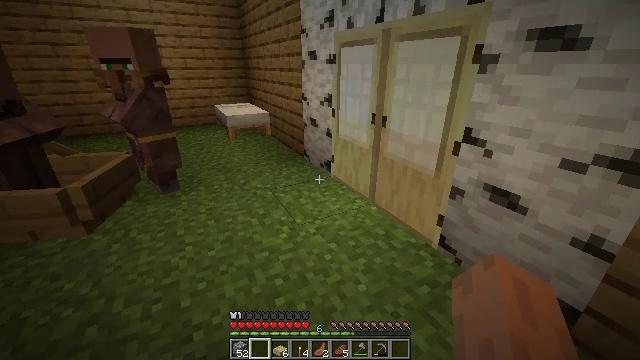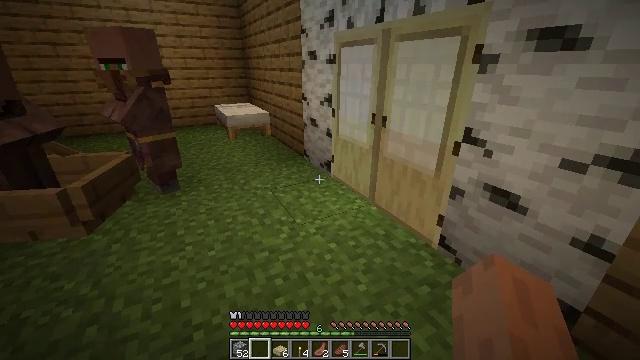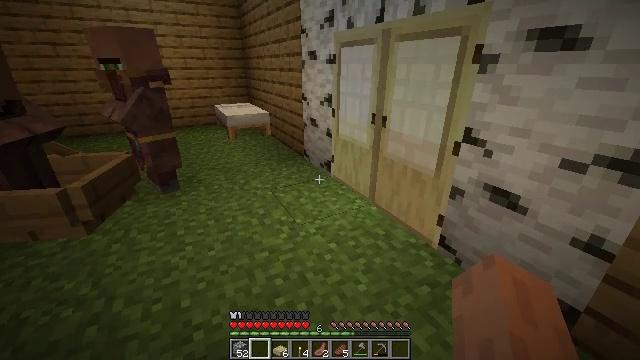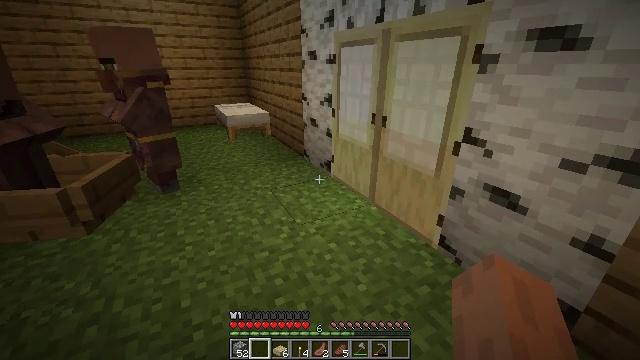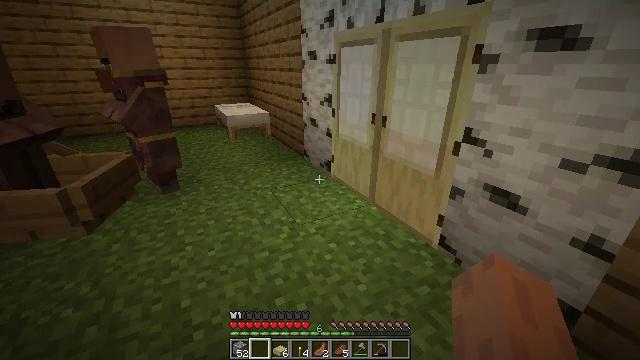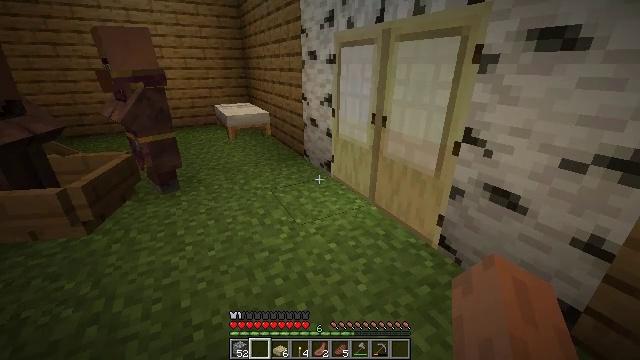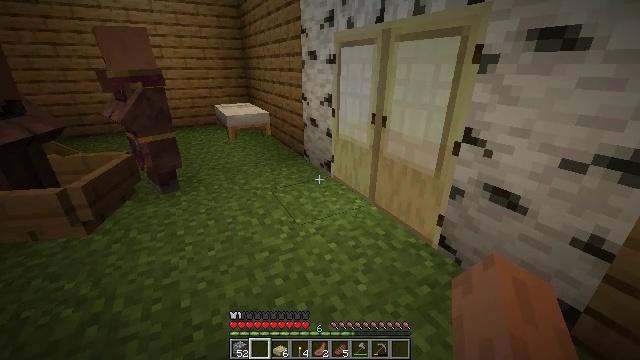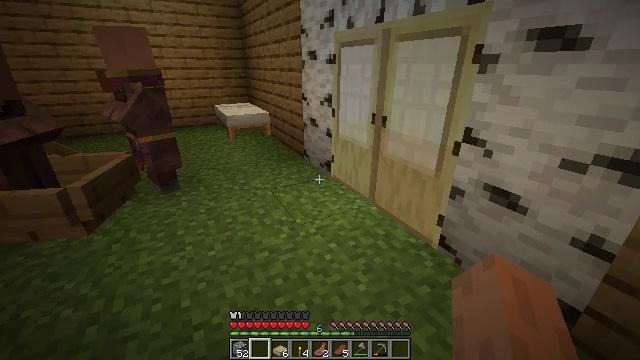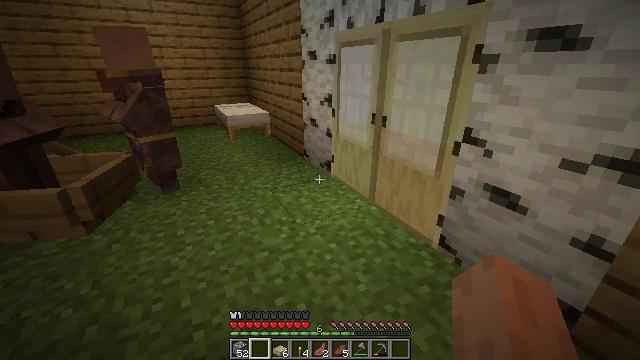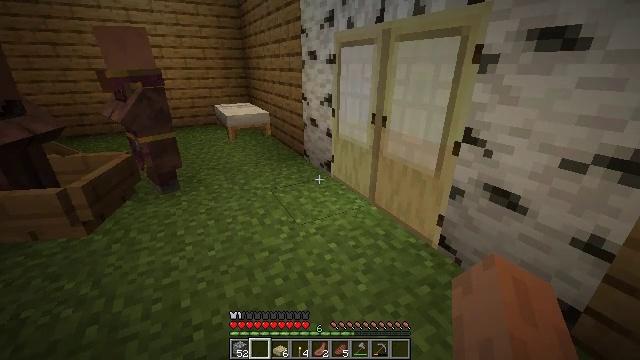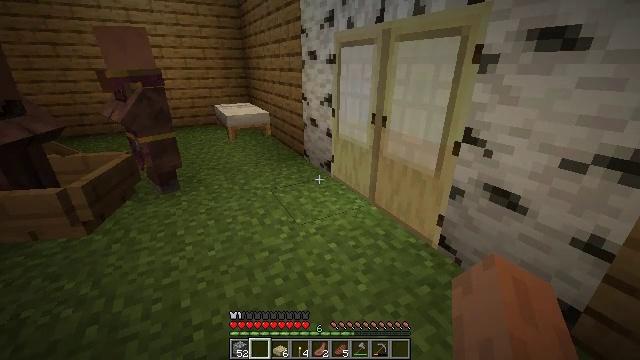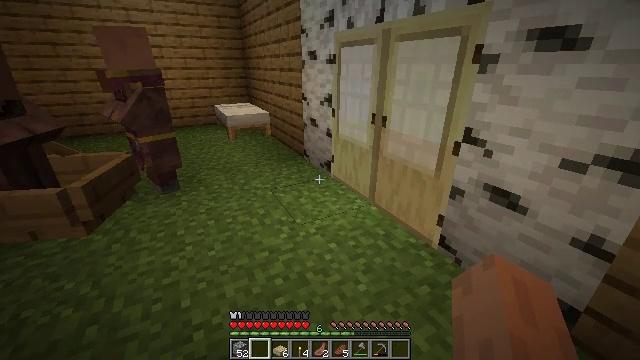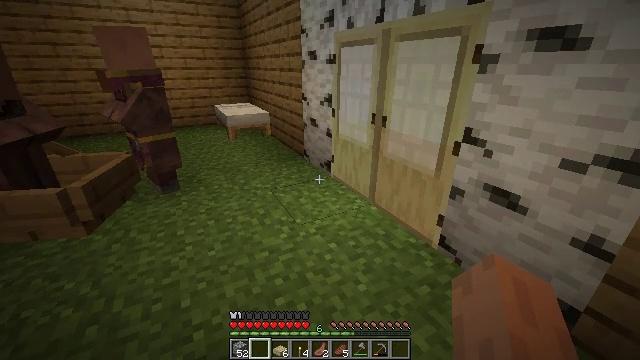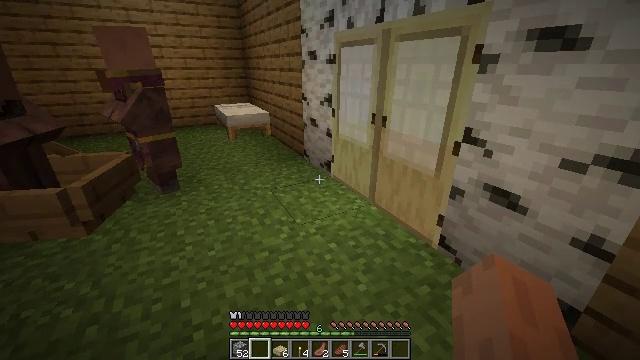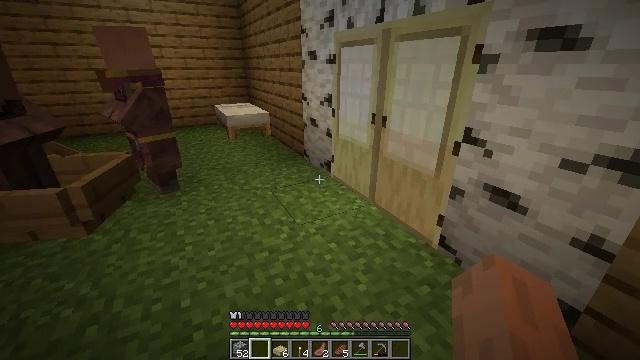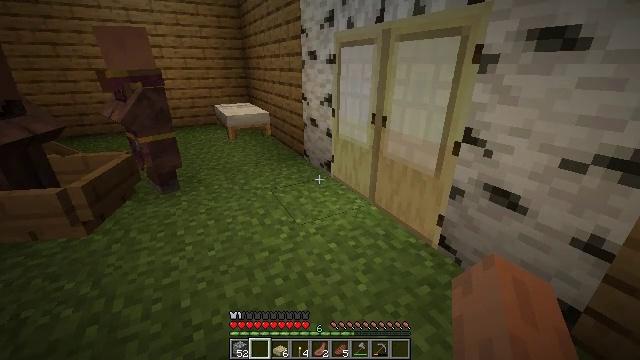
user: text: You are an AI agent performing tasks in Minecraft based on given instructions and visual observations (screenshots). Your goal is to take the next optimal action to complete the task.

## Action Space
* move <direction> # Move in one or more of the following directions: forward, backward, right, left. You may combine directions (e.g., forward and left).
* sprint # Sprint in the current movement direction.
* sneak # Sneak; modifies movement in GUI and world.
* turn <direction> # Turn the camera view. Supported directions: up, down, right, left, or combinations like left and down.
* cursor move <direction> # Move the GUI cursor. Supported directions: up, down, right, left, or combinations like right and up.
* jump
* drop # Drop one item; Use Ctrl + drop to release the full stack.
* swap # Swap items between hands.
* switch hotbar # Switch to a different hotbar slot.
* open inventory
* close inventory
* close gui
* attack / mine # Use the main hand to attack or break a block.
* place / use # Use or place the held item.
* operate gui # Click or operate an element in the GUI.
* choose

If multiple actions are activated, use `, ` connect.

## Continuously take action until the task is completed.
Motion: motion action
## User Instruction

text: Break the existing planks.
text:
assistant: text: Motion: no_op
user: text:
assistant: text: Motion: no_op
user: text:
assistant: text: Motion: no_op
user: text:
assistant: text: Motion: no_op
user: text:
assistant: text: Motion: no_op
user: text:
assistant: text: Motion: no_op
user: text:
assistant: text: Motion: no_op
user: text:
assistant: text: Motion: no_op
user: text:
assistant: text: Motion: no_op
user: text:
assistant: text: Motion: no_op
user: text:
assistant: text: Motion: no_op
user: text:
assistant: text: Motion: no_op
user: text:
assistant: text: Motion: no_op
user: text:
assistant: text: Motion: no_op
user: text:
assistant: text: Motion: no_op
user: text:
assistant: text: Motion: no_op
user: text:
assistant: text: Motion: no_op
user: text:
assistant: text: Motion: no_op
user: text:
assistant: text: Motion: no_op
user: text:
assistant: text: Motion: no_op
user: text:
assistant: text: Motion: no_op
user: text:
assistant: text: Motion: no_op
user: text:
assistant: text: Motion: no_op
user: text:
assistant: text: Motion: no_op
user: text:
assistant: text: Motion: no_op
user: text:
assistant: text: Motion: no_op
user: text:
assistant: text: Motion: no_op
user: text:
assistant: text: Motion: no_op
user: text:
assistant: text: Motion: no_op
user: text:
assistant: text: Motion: no_op